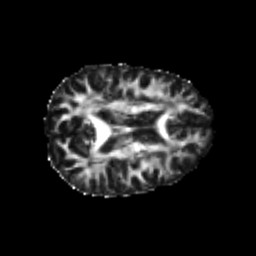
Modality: FA
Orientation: axial
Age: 25
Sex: female
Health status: healthy
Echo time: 0.074 s